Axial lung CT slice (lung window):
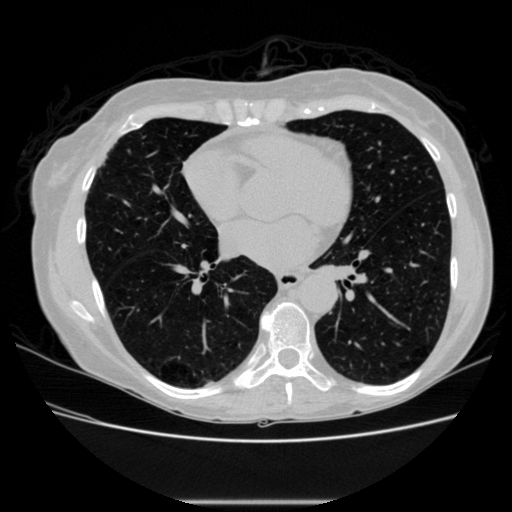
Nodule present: no